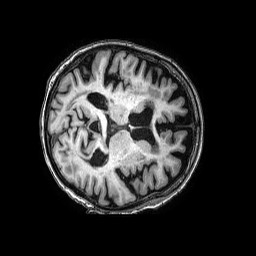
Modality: T1w
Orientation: axial
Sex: female
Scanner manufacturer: philips
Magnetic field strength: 3 T
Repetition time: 0.007017 s
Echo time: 0.003253 s